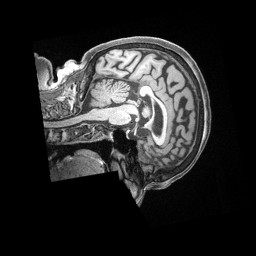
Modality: T1w
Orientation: sagittal
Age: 72
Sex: female
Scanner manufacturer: siemens
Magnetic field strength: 3 T
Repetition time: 2.5 s
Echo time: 0.00222 s